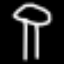
Label: mushroom